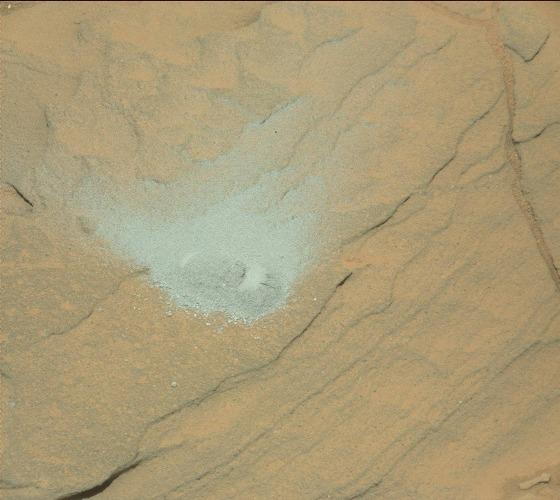
Terrain classes present: Background, Bedrock, Shadow